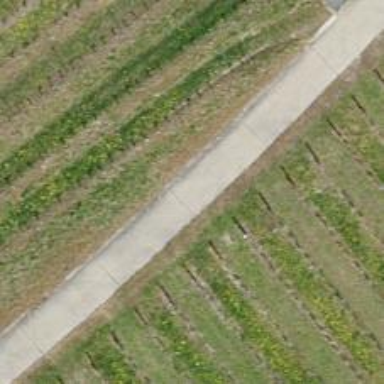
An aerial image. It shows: Well-maintained track road of grade 1.